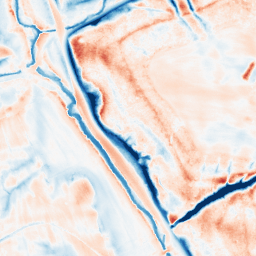
Category: edge_preserving
Decomposition family: guided
Decomposition parameters: radius: 8
eps: 0.1
Upsampling method: sinc_blackman
Upsampling parameters: scale: 2
kernel_size: 8
Upsampling scale: 2